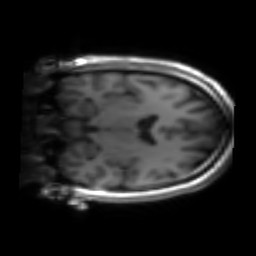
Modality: inplaneT1
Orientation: coronal
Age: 30
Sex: male
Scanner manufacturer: siemens
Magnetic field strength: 3 T
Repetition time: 1.2 s
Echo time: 0.00251 s